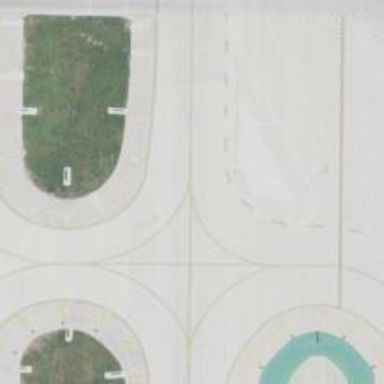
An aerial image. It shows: Image of taxiway at airport.